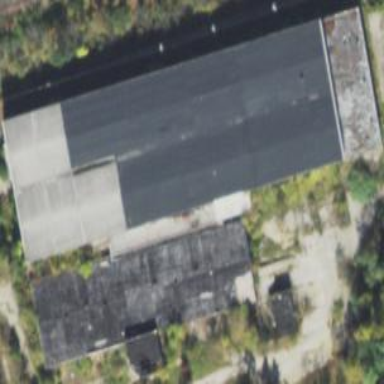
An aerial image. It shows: Abandoned building.